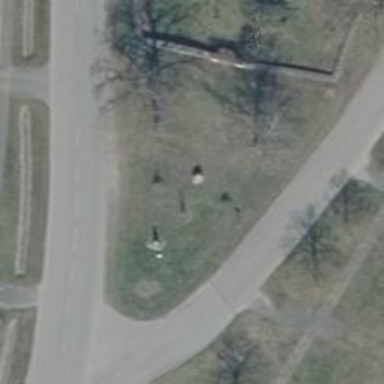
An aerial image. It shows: Historic memorial.